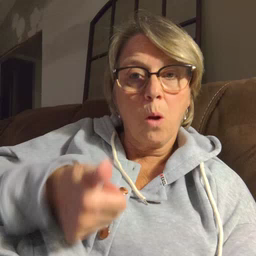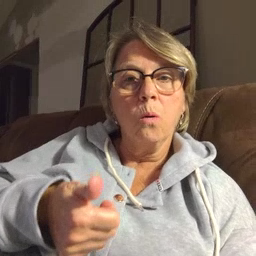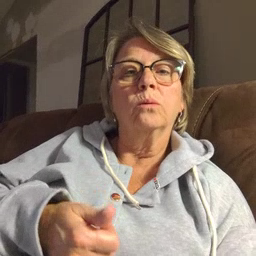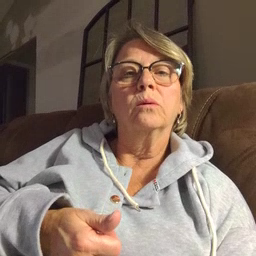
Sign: tomorrow